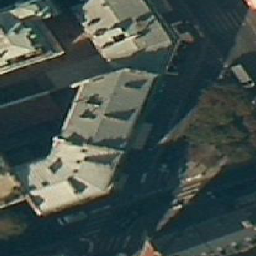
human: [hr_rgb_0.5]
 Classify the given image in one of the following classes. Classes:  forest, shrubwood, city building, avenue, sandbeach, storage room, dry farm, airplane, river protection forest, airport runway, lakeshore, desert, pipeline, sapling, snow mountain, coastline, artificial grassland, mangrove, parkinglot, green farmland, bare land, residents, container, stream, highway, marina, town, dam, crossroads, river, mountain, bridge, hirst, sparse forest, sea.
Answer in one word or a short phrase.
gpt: city building